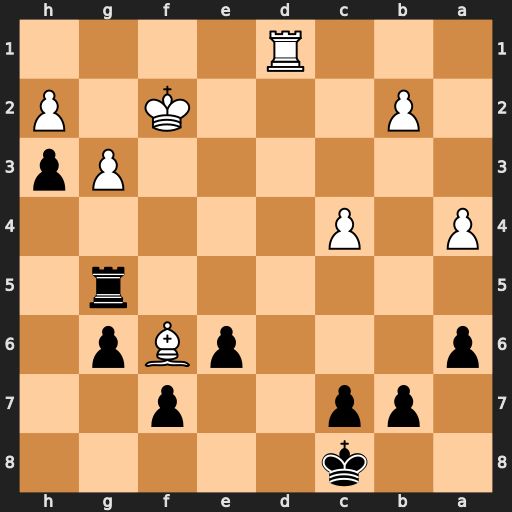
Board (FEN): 2k5/1pp2p2/p3pBp1/6r1/P1P5/6Pp/1P3K1P/3R4
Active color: b
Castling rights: -
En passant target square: -
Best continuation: Rf5+ Ke2 Rxf6